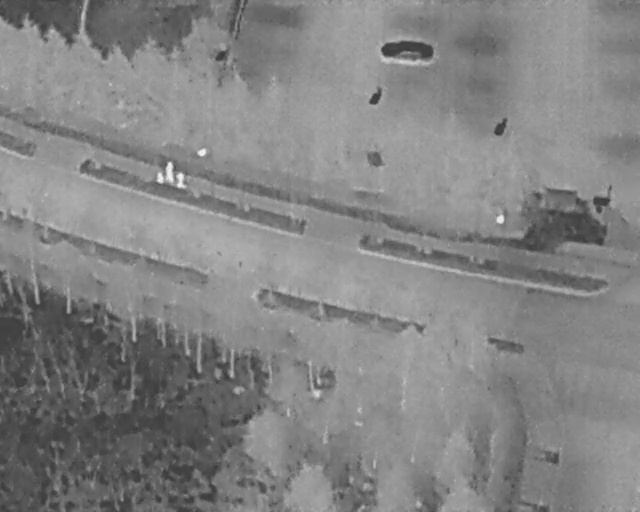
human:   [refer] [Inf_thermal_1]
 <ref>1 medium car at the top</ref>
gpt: <box>[[61, 4, 65, 14, 4]]</box>

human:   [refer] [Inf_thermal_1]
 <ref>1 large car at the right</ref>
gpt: <box>[[83, 33, 92, 50, 6]]</box>

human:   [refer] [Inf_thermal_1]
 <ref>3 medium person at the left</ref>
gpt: <box>[[26, 34, 29, 36, 2], [24, 32, 28, 34, 2], [23, 34, 26, 36, 2]]</box>